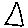
Label: triangle